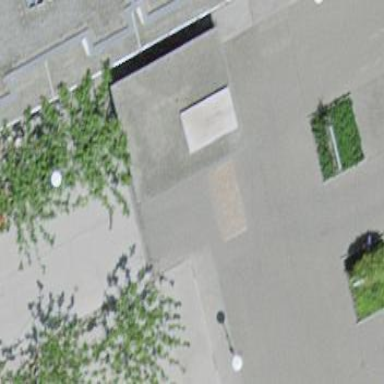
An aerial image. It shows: View of roof of building.